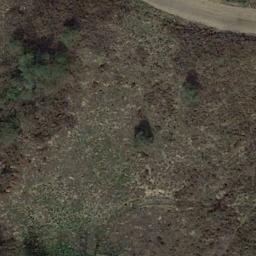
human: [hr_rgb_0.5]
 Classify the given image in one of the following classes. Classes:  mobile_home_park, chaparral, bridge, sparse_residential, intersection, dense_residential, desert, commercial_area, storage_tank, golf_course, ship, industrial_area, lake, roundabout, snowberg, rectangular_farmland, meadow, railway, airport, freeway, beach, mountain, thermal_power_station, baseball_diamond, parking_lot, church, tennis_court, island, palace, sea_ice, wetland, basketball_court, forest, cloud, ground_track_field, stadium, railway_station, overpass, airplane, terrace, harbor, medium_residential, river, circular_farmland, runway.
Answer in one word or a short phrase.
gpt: meadow